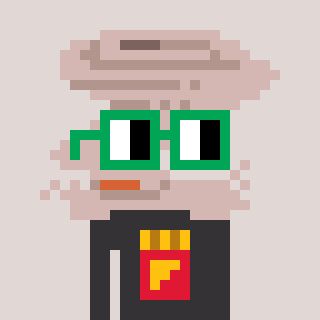
a pixel art character with square green glasses, a tornado-shaped head and a grayscale-colored body on a warm background